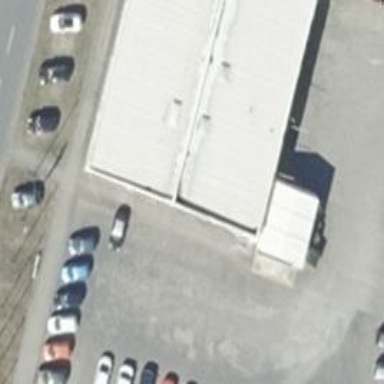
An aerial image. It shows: Shop that sells cars.